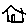
Label: house